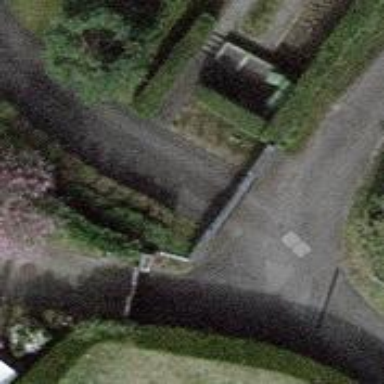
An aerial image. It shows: Gate.